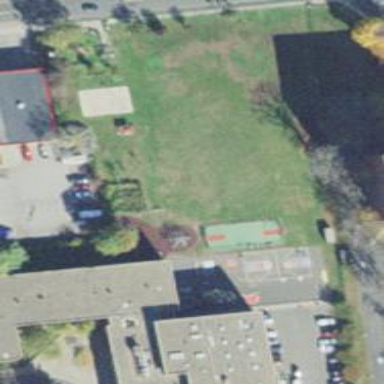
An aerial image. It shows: School.